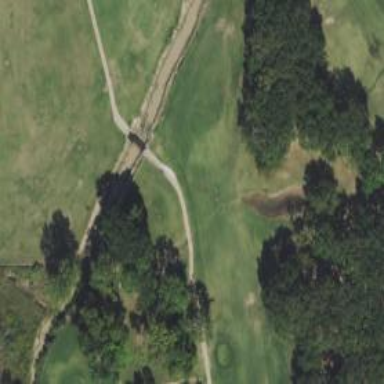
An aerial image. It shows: Path on bridge designed for golf carts.